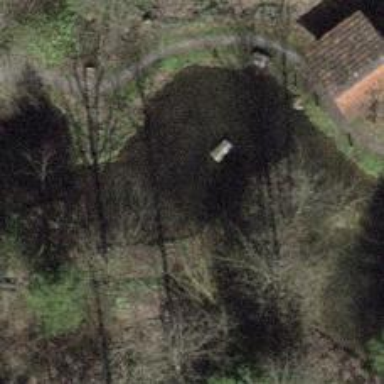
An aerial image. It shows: Bench for seating.